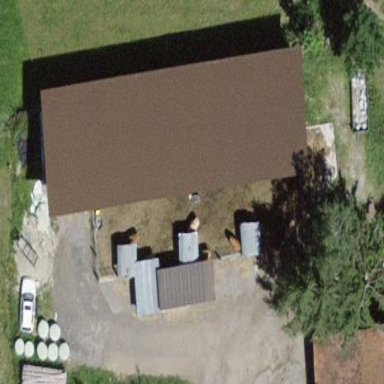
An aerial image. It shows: Farm auxiliary building.